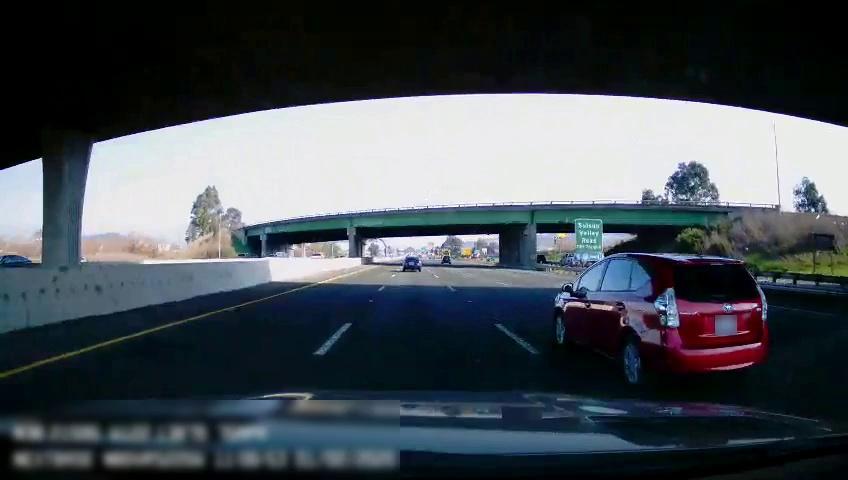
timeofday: Day
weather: Sunny
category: Drivable Space
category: Vehicles | Car
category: Vehicles | SUV
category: Vehicles | Car
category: Vehicles | Car
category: Lanes | Current Lane
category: Lanes | Alternate Lane
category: Lanes | Current Lane
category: Lanes | Alternate Lane
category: Lanes | Alternate Lane
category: Traffic | Signs